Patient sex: M
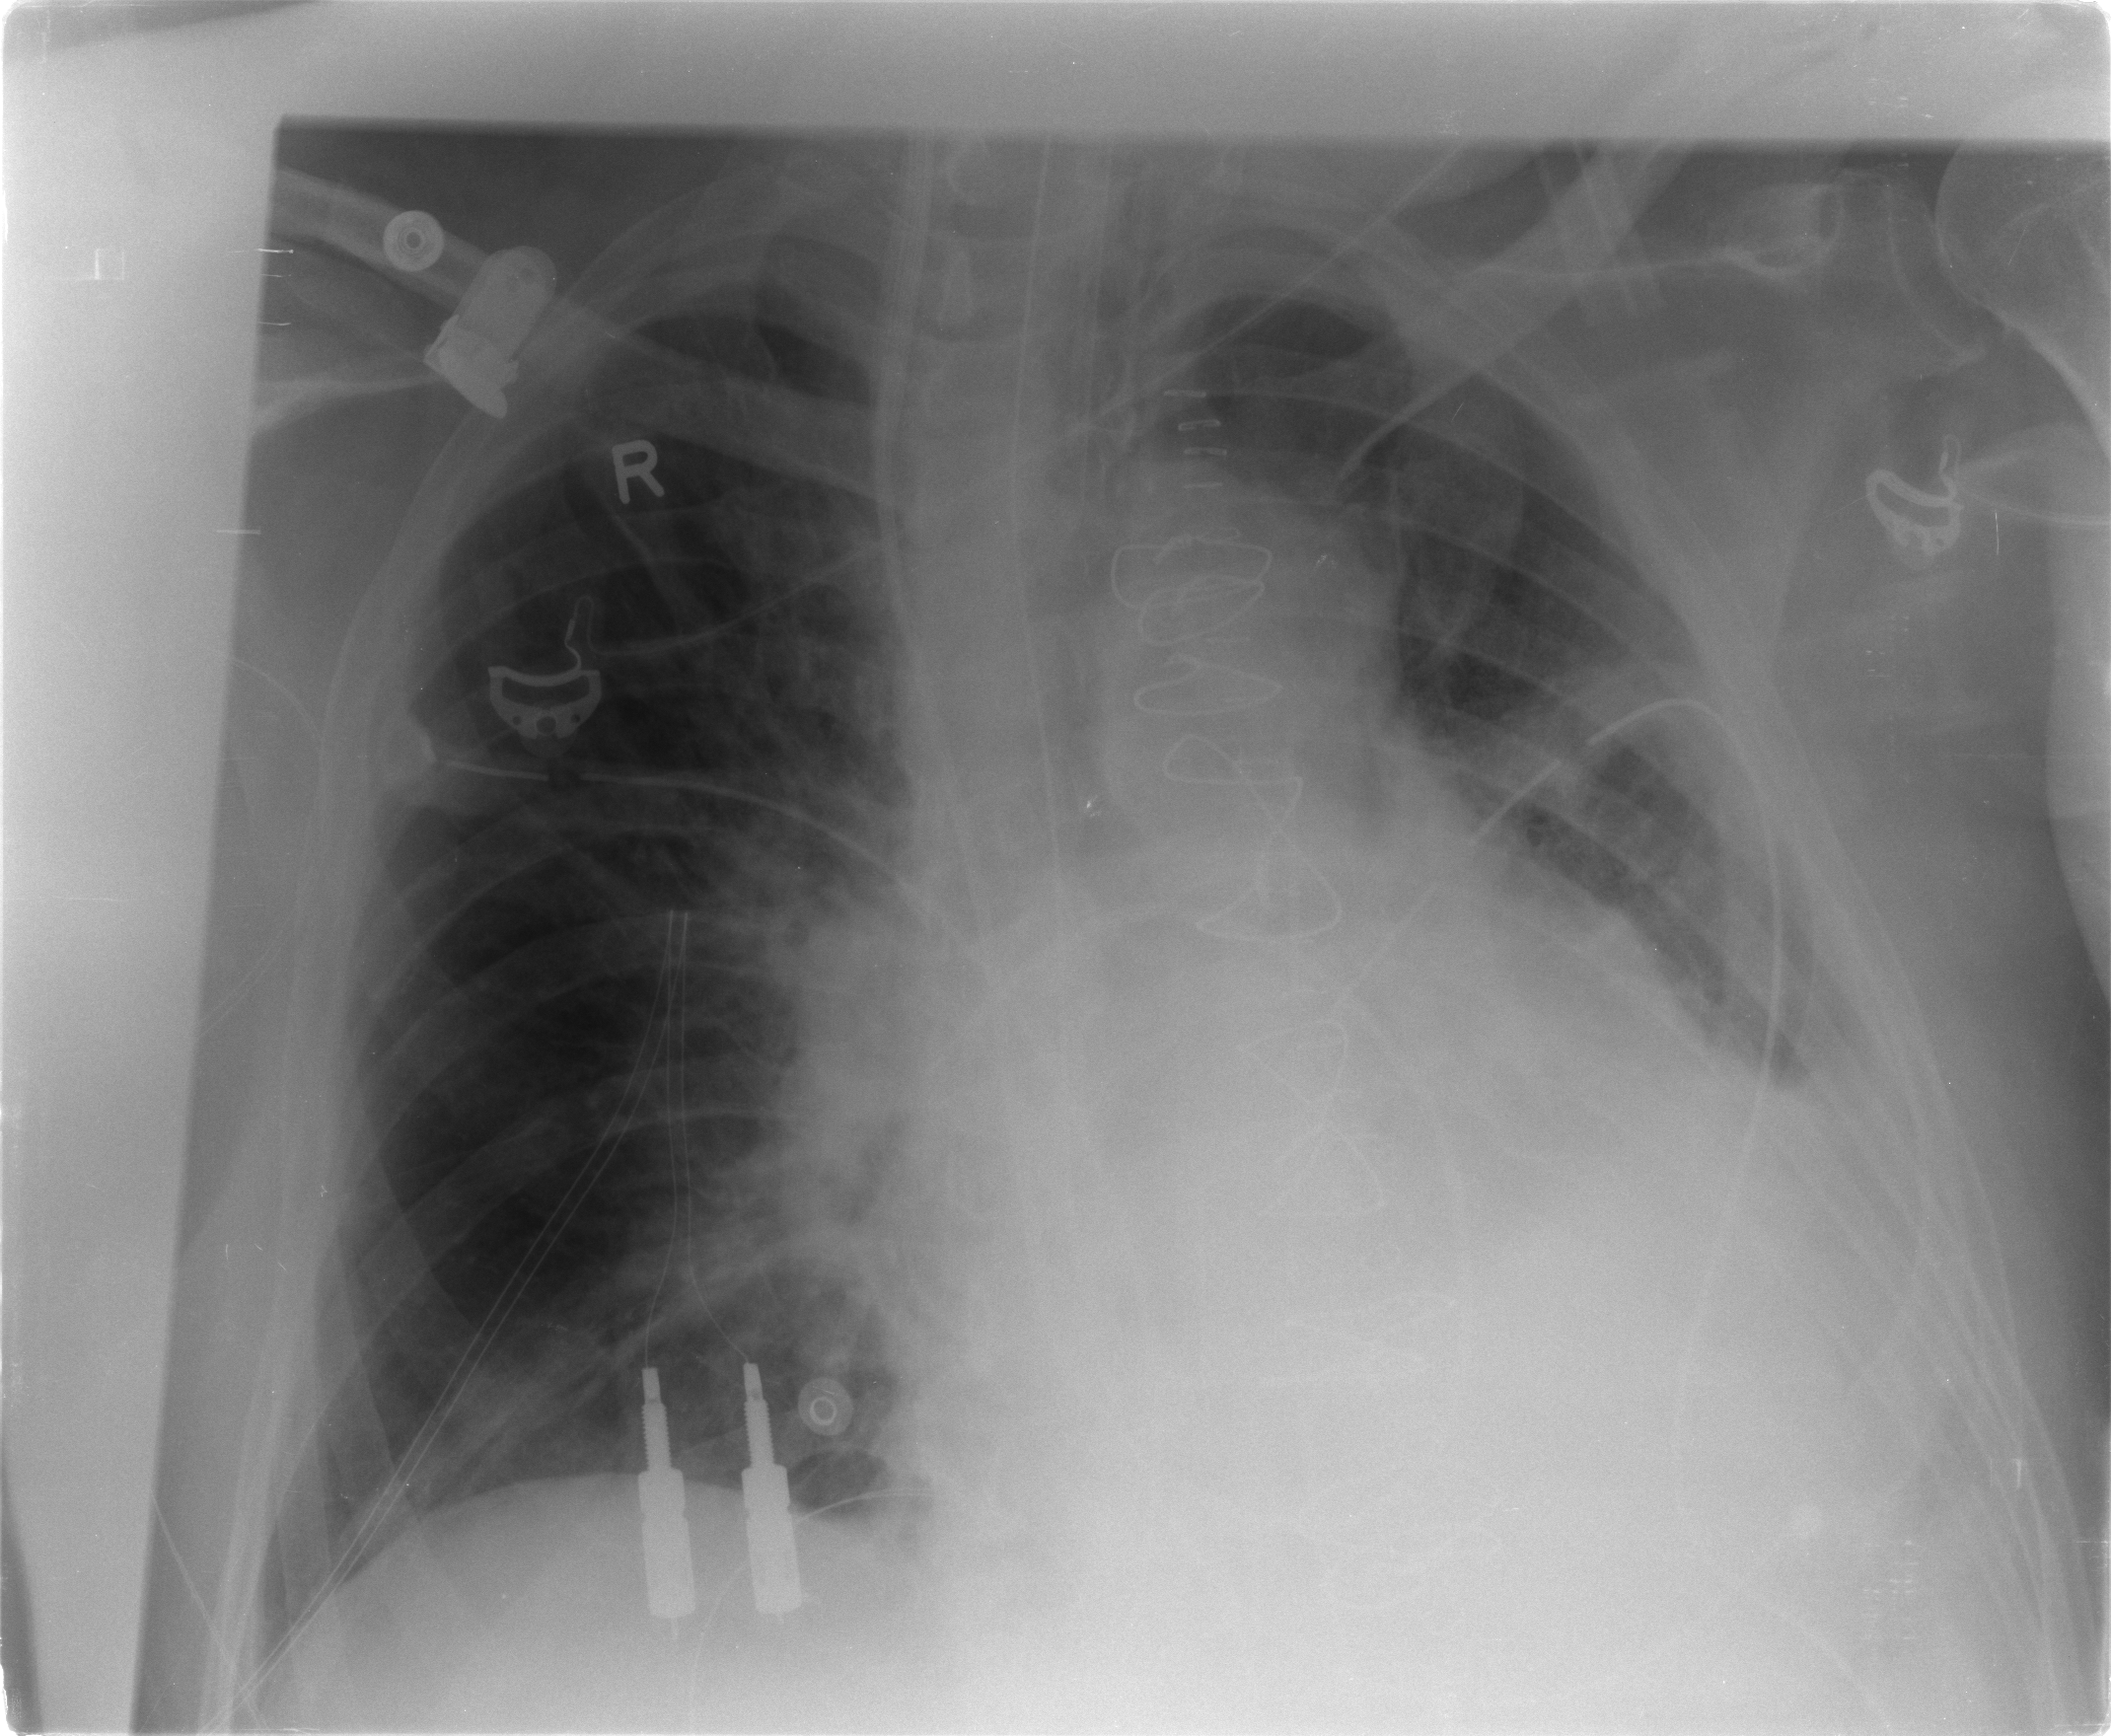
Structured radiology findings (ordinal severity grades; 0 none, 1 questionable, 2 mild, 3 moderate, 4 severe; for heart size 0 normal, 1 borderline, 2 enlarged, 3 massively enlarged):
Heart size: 2
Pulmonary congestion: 3
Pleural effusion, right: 0
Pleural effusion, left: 2
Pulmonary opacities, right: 0
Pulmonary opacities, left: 0
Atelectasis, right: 2
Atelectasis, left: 2